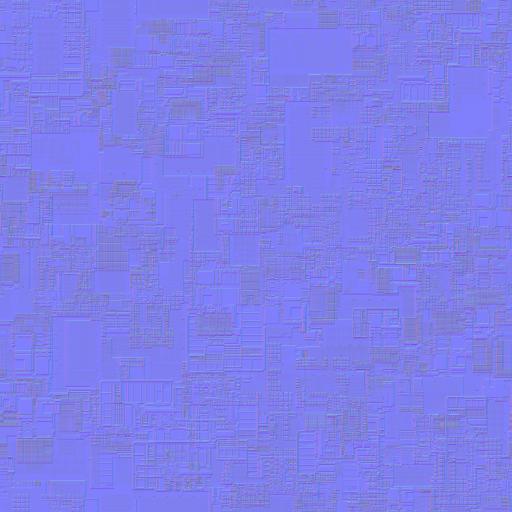
chip computer fi motherboard sci